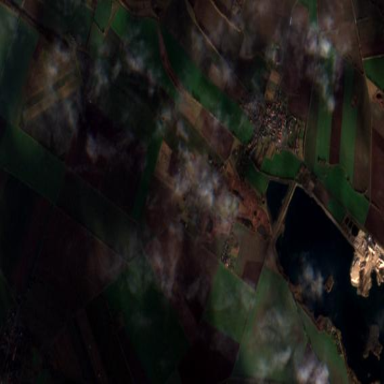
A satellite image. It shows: Picturesque farmland scene.